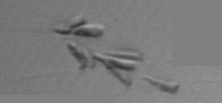
Label: Dinobryon